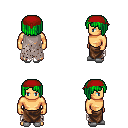
a pixel art fantasy rpg character, male body template, human, tanned skin, gray tattered cape, robe skirt, green pageboy hairstyle, red bandana, white slippers, four views (front, back, left, right), 2x2 character sprite sheet, small pixel art, hard edges, no anti-aliasing